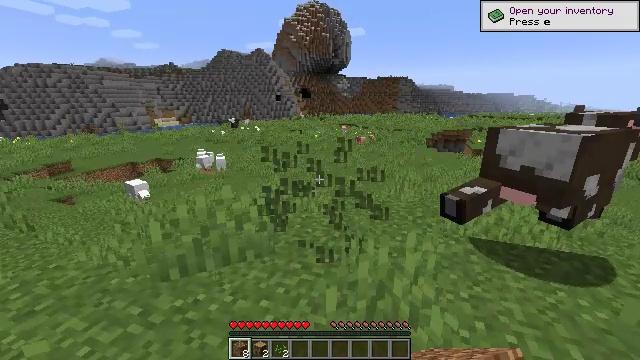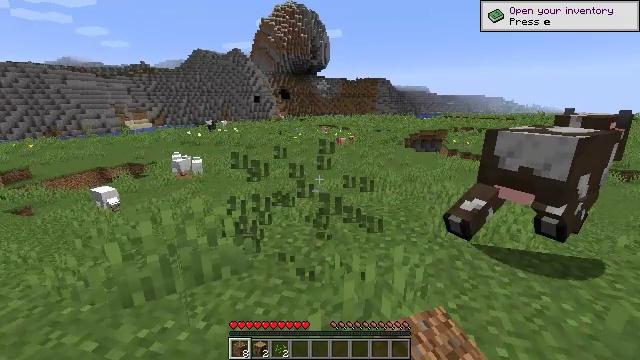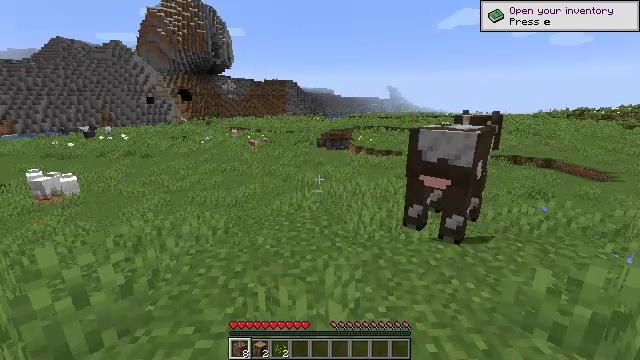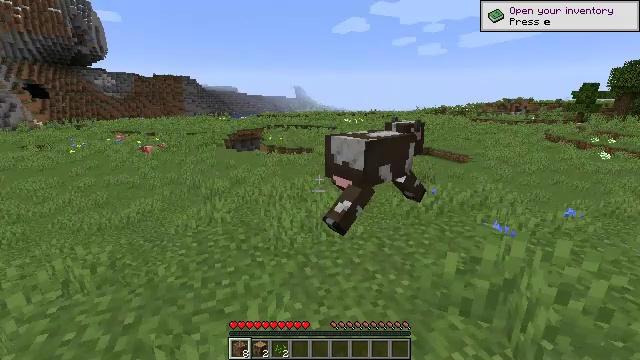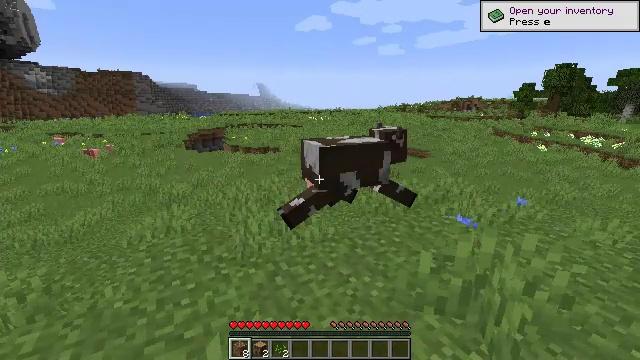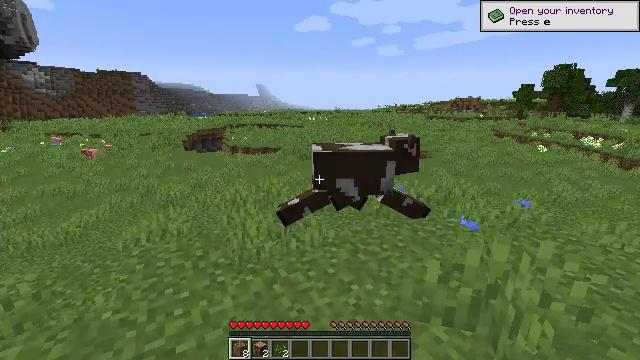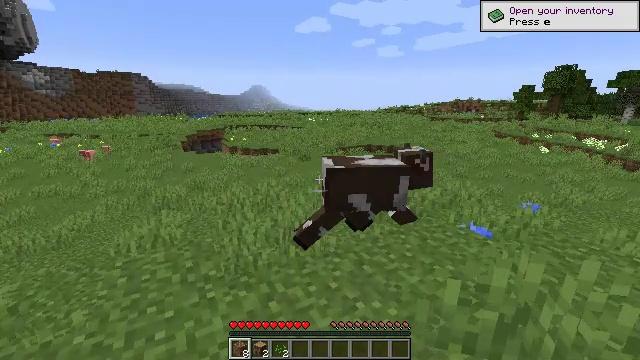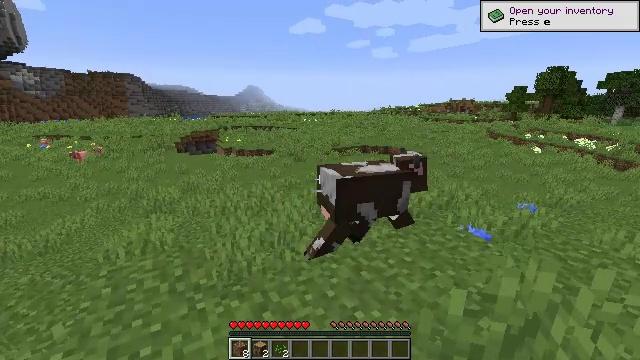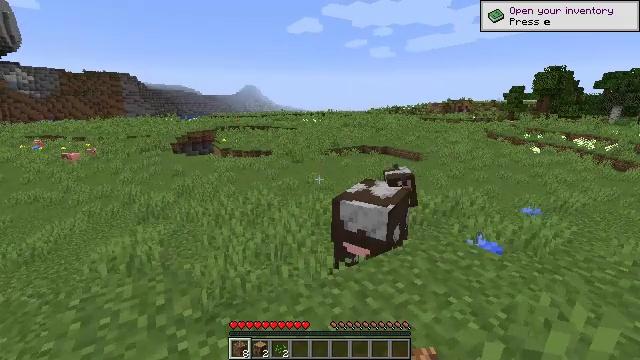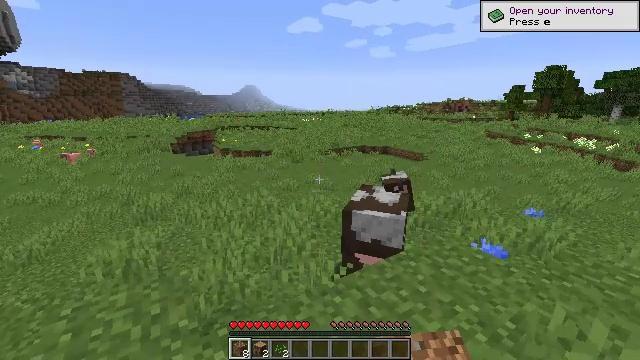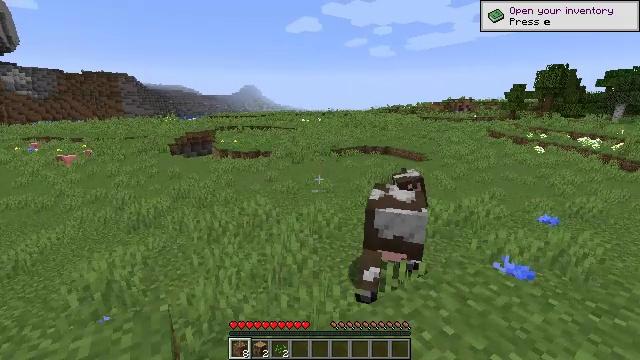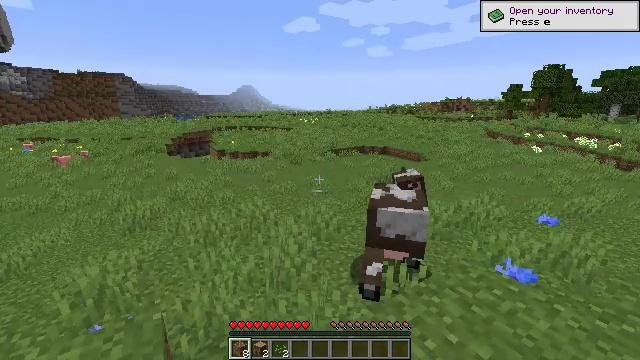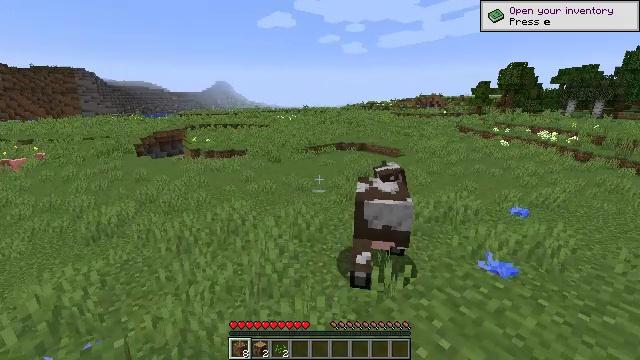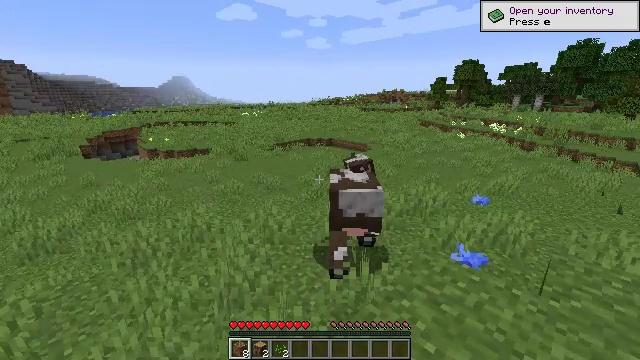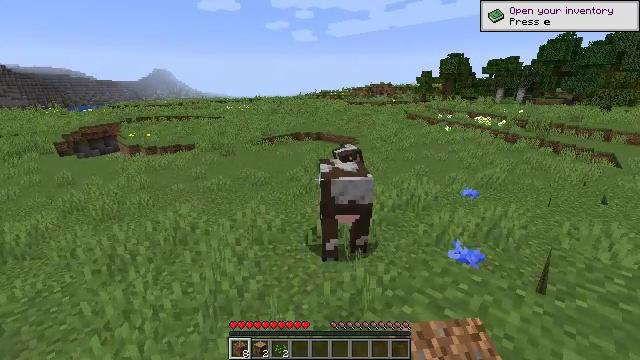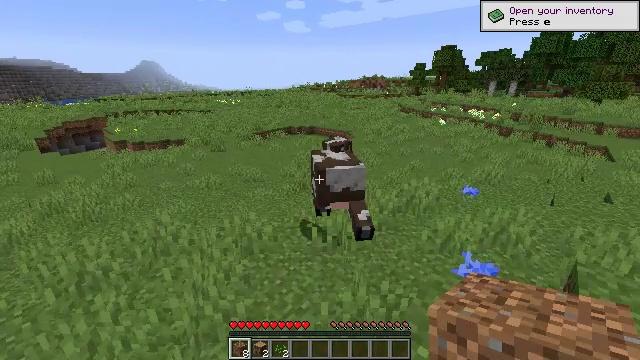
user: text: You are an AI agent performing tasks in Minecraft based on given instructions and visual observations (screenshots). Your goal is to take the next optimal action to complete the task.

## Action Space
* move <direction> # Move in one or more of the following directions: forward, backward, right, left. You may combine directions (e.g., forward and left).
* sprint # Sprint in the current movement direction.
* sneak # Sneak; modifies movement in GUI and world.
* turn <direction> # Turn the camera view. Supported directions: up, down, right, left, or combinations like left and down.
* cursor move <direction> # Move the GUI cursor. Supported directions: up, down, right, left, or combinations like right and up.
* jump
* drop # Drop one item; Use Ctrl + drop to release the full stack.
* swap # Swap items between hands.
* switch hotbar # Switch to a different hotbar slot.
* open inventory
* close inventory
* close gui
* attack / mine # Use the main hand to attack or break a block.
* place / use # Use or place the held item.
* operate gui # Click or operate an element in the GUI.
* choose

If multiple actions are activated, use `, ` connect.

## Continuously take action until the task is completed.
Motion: motion action
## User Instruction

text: Combat the cow.
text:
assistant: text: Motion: move forward, turn right, attack / mine
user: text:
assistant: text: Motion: move forward, turn right, attack / mine
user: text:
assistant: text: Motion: move forward, turn right
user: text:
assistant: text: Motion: move forward, turn right, attack / mine
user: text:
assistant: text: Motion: move forward, attack / mine
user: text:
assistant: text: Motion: move forward, attack / mine
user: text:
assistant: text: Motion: move forward, turn right, attack / mine
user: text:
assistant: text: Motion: move forward
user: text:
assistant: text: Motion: move forward, attack / mine
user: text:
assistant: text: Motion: move forward, attack / mine
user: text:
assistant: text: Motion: move forward, attack / mine
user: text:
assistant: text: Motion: move forward, turn right, attack / mine
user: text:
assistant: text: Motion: move forward, turn right and down
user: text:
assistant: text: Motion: move forward, turn right and down
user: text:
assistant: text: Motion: move forward, turn right and down
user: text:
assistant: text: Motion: move forward
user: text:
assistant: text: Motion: move forward, turn right
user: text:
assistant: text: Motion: move forward
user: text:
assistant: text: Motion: move forward
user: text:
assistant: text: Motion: move forward
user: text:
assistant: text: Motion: move forward
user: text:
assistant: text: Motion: move forward
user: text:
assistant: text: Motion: move forward
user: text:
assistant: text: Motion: move forward
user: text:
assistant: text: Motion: move forward
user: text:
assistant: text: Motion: move forward
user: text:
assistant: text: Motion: move forward
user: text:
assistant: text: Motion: move forward
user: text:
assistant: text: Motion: move forward
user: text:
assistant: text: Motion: move forward